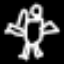
Label: angel